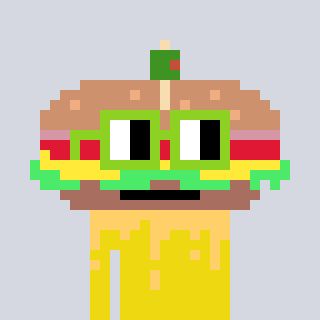
a pixel art character with square light green glasses, a sandwich-shaped head and a yellow-colored body on a cool background